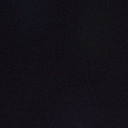
Screen state: off